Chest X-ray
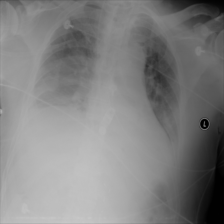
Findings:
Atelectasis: negative
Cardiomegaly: negative
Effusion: positive
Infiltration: positive
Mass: negative
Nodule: negative
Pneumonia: negative
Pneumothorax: negative
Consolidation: negative
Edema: negative
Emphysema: negative
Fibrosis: negative
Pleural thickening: negative
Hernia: negative